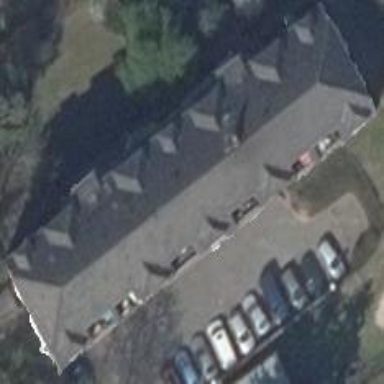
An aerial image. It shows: Hipped-roof building with apartments.